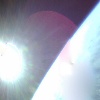
Label: sunburn